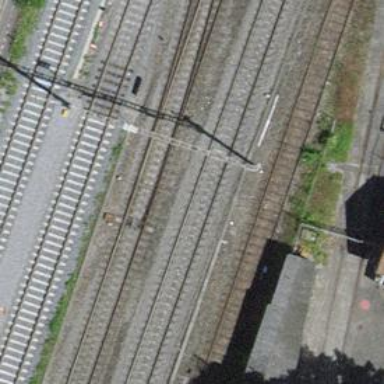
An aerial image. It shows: Single-track electrified railway with contact line.